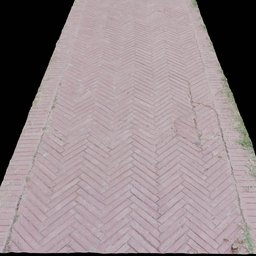
Label: architecture